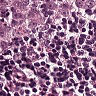
Metastatic tissue present: yes